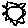
Label: sun